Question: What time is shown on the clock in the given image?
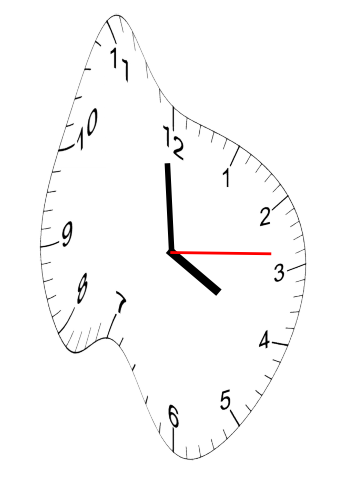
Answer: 03:59:14